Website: lowes
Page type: billing-address
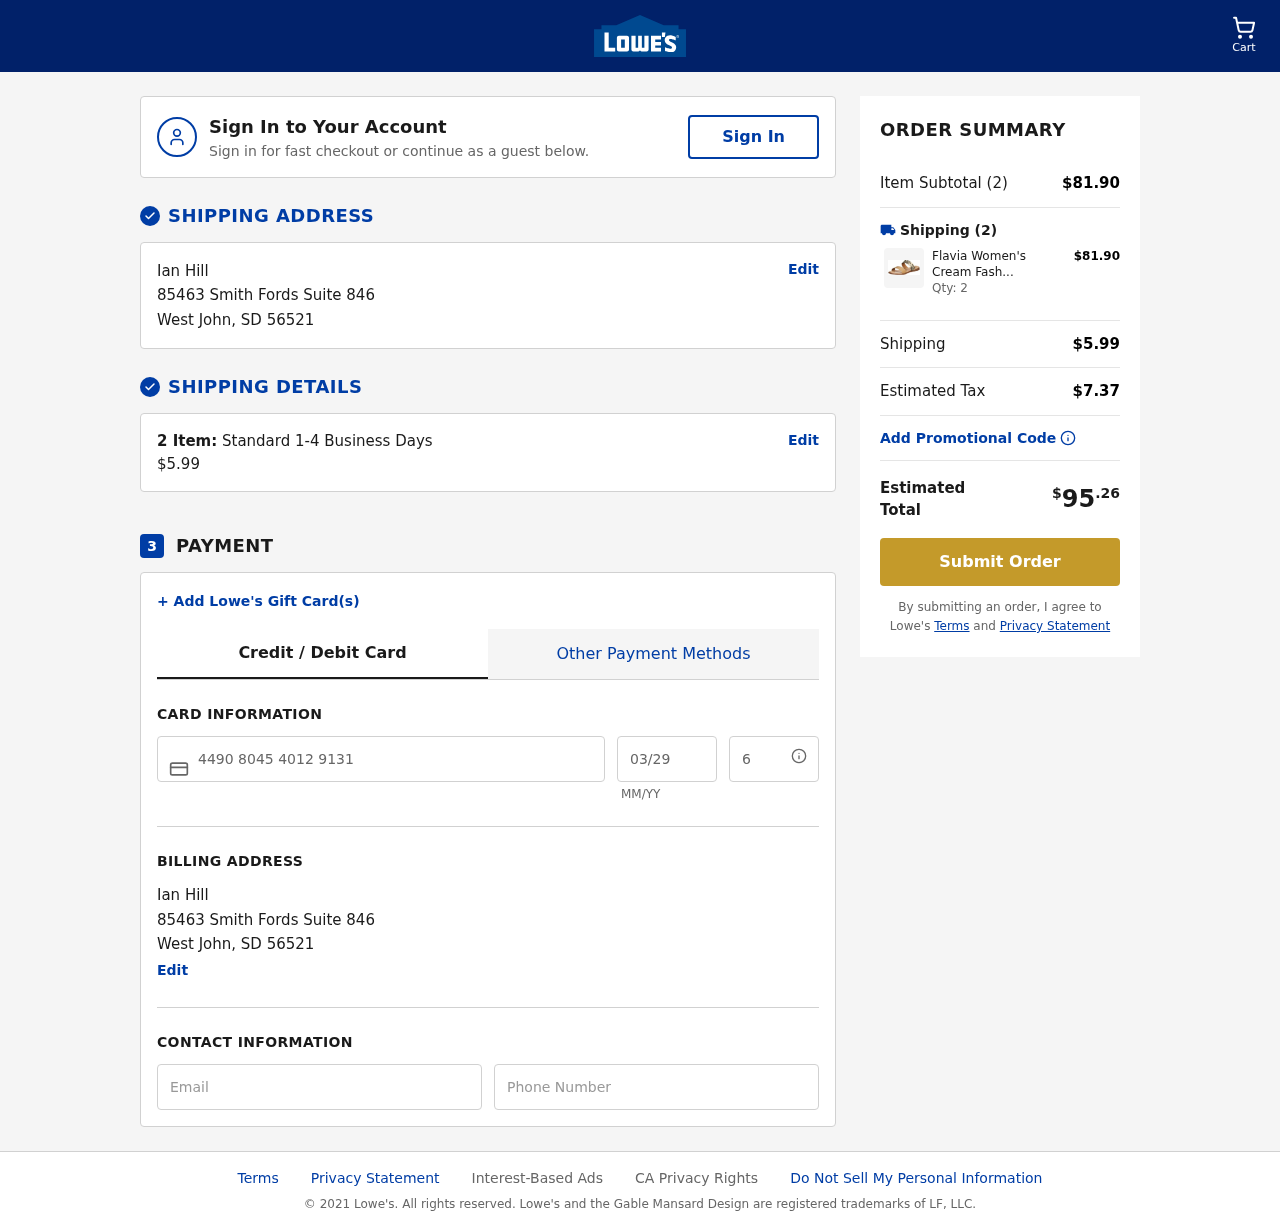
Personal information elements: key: PII_CARD_CVV
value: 616
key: PII_CARD_EXPIRY
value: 03/29
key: PII_CARD_NUMBER
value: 4490 8045 4012 9131
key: PII_CITY
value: West John
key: PII_EMAIL
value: ian_hill@yahoo.com
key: PII_FULLNAME
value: Ian Hill
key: PII_PHONE
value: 4513136660
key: PII_POSTCODE
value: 56521
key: PII_STATE_ABBR
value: SD
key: PII_STREET
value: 85463 Smith Fords Suite 846
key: PII_FULLNAME2
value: Ian Hill
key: PII_STREET2
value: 85463 Smith Fords Suite 846
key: PII_CITY2
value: West John
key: PII_STATE_ABBR2
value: SD
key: PII_POSTCODE2
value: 56521
Product elements: key: PRODUCT1_NAME
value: Flavia Women's Cream Fashion Slippers-4 UK (36 EU) (5 US) (FL114/CRM)
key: PRODUCT1_PRICE
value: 40.95
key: PRODUCT1_QUANTITY
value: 2
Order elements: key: ORDER_NUM_ITEMS
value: Cart
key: ORDER_NUM_ITEMS
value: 2 Item:
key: ORDER_NUM_ITEMS
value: Item Subtotal (2)
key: ORDER_SHIPPING_COST
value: $5.99
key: ORDER_SUBTOTAL
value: $81.90
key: ORDER_TAX
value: $7.37
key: ORDER_TOTAL
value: $95.26